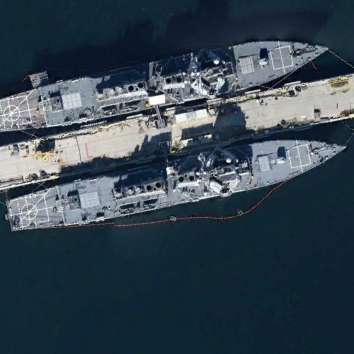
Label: destroyer